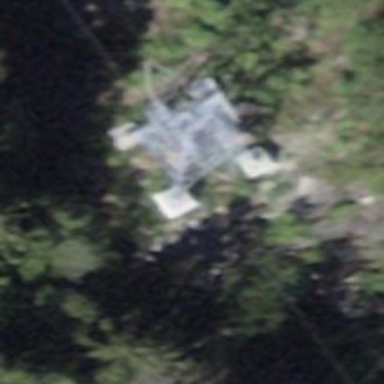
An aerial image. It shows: Pylon used for aerialway.